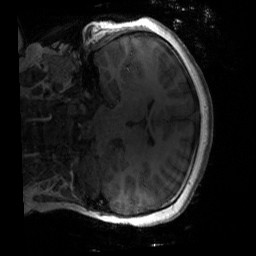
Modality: T1w
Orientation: coronal
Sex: female
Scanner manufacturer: siemens
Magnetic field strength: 3 T
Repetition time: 1.9 s
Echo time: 0.00243 s